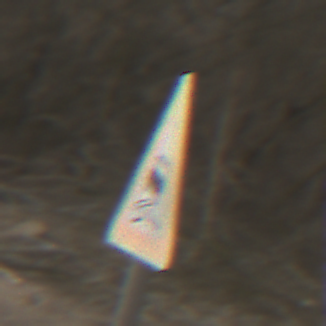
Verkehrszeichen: SchleuderOderRutschgefahr
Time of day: MorningAfternoon
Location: Outdoor (Nature)
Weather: PartlyCloudy
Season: Winter
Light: Natural